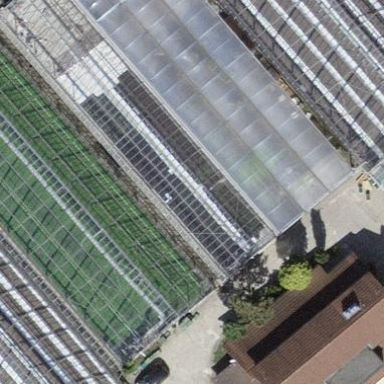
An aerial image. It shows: Greenhouse.